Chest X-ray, PA view. Patient: 62 years old, sex F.
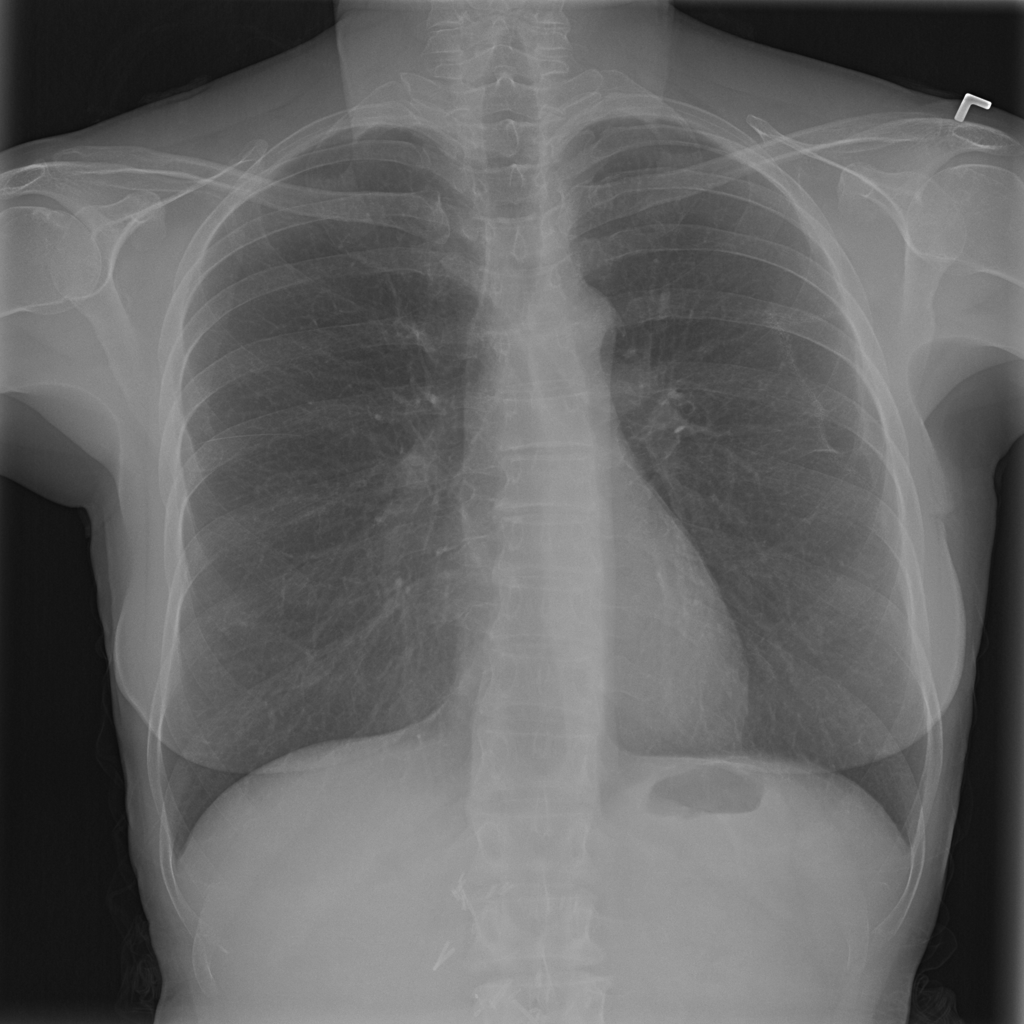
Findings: Pneumothorax